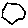
Label: hexagon